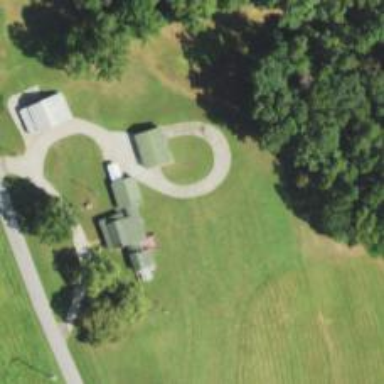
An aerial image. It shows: Driveway leading to service road.